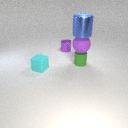
small cyan rubber cube in front of small purple metal cylinder